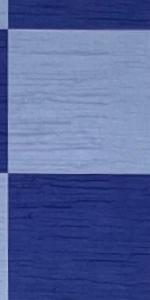
Label: Empty